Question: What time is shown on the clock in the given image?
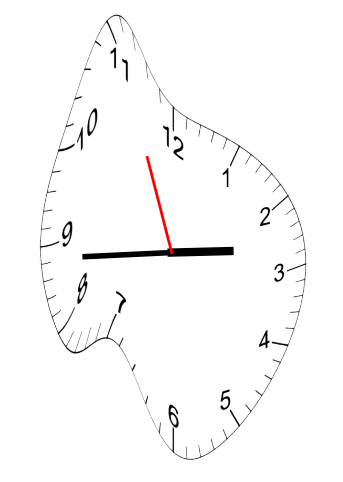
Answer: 02:43:56